Question: I want to create a horizontal scroller similar to those lists seen on netflix. This is the basic set-up of the html:
This is an image that I will use to explain my efforts:

The upper set-up is what I want: scrolling_list has a set width (i set it to, say, 300px). Then, inside this div I have a list scroller that will host multiple children called outer_list. The upper setup shows how the list_scroller will have a width expanding with the number of children (1000, 1300, 1600 or whatever depending on the number of children).
Unfortunately, I can't figure out how to do this with the css.. right now, unless I specify the width of list_scroller, its width won't expand (it'll assume the width of the first child). Instead, the list_scroller assumes this shorter width and then the children end up stacking horizontally.
Can anyone help me fix this? Here is the current css:
'''
.scrolling_list {
overflow:auto;
overflow-y:hidden;
position:relative;
width:360px;
}
.list_scroller {
position:relative;
display:block;
overflow-x:auto;
overflow-y:hidden;
padding:10px;
height:360px;
}
.list_scroller .outer_list {
width:260px;
display:inline-block;
}
'''
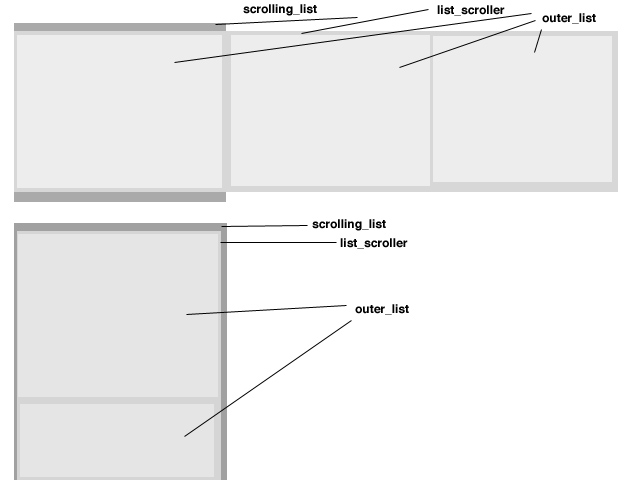
Answer: You're on the right track! I think instead of setting 'overflow: auto;' and 'overflow-y: hidden;', you should just set the whole overflow to hidden, and give the list_scroller a bigger width. Something like this might work:
<URL>
Good luck, I hope this helps. :D